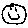
Label: smiley face